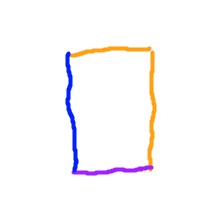
Shape: rectangle